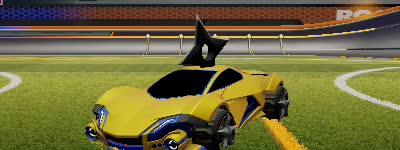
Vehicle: werewolf